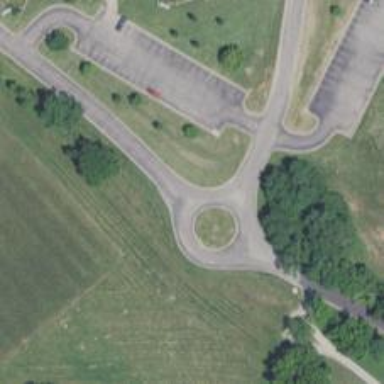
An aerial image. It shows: Unclassified road leading to roundabout junction.